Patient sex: M
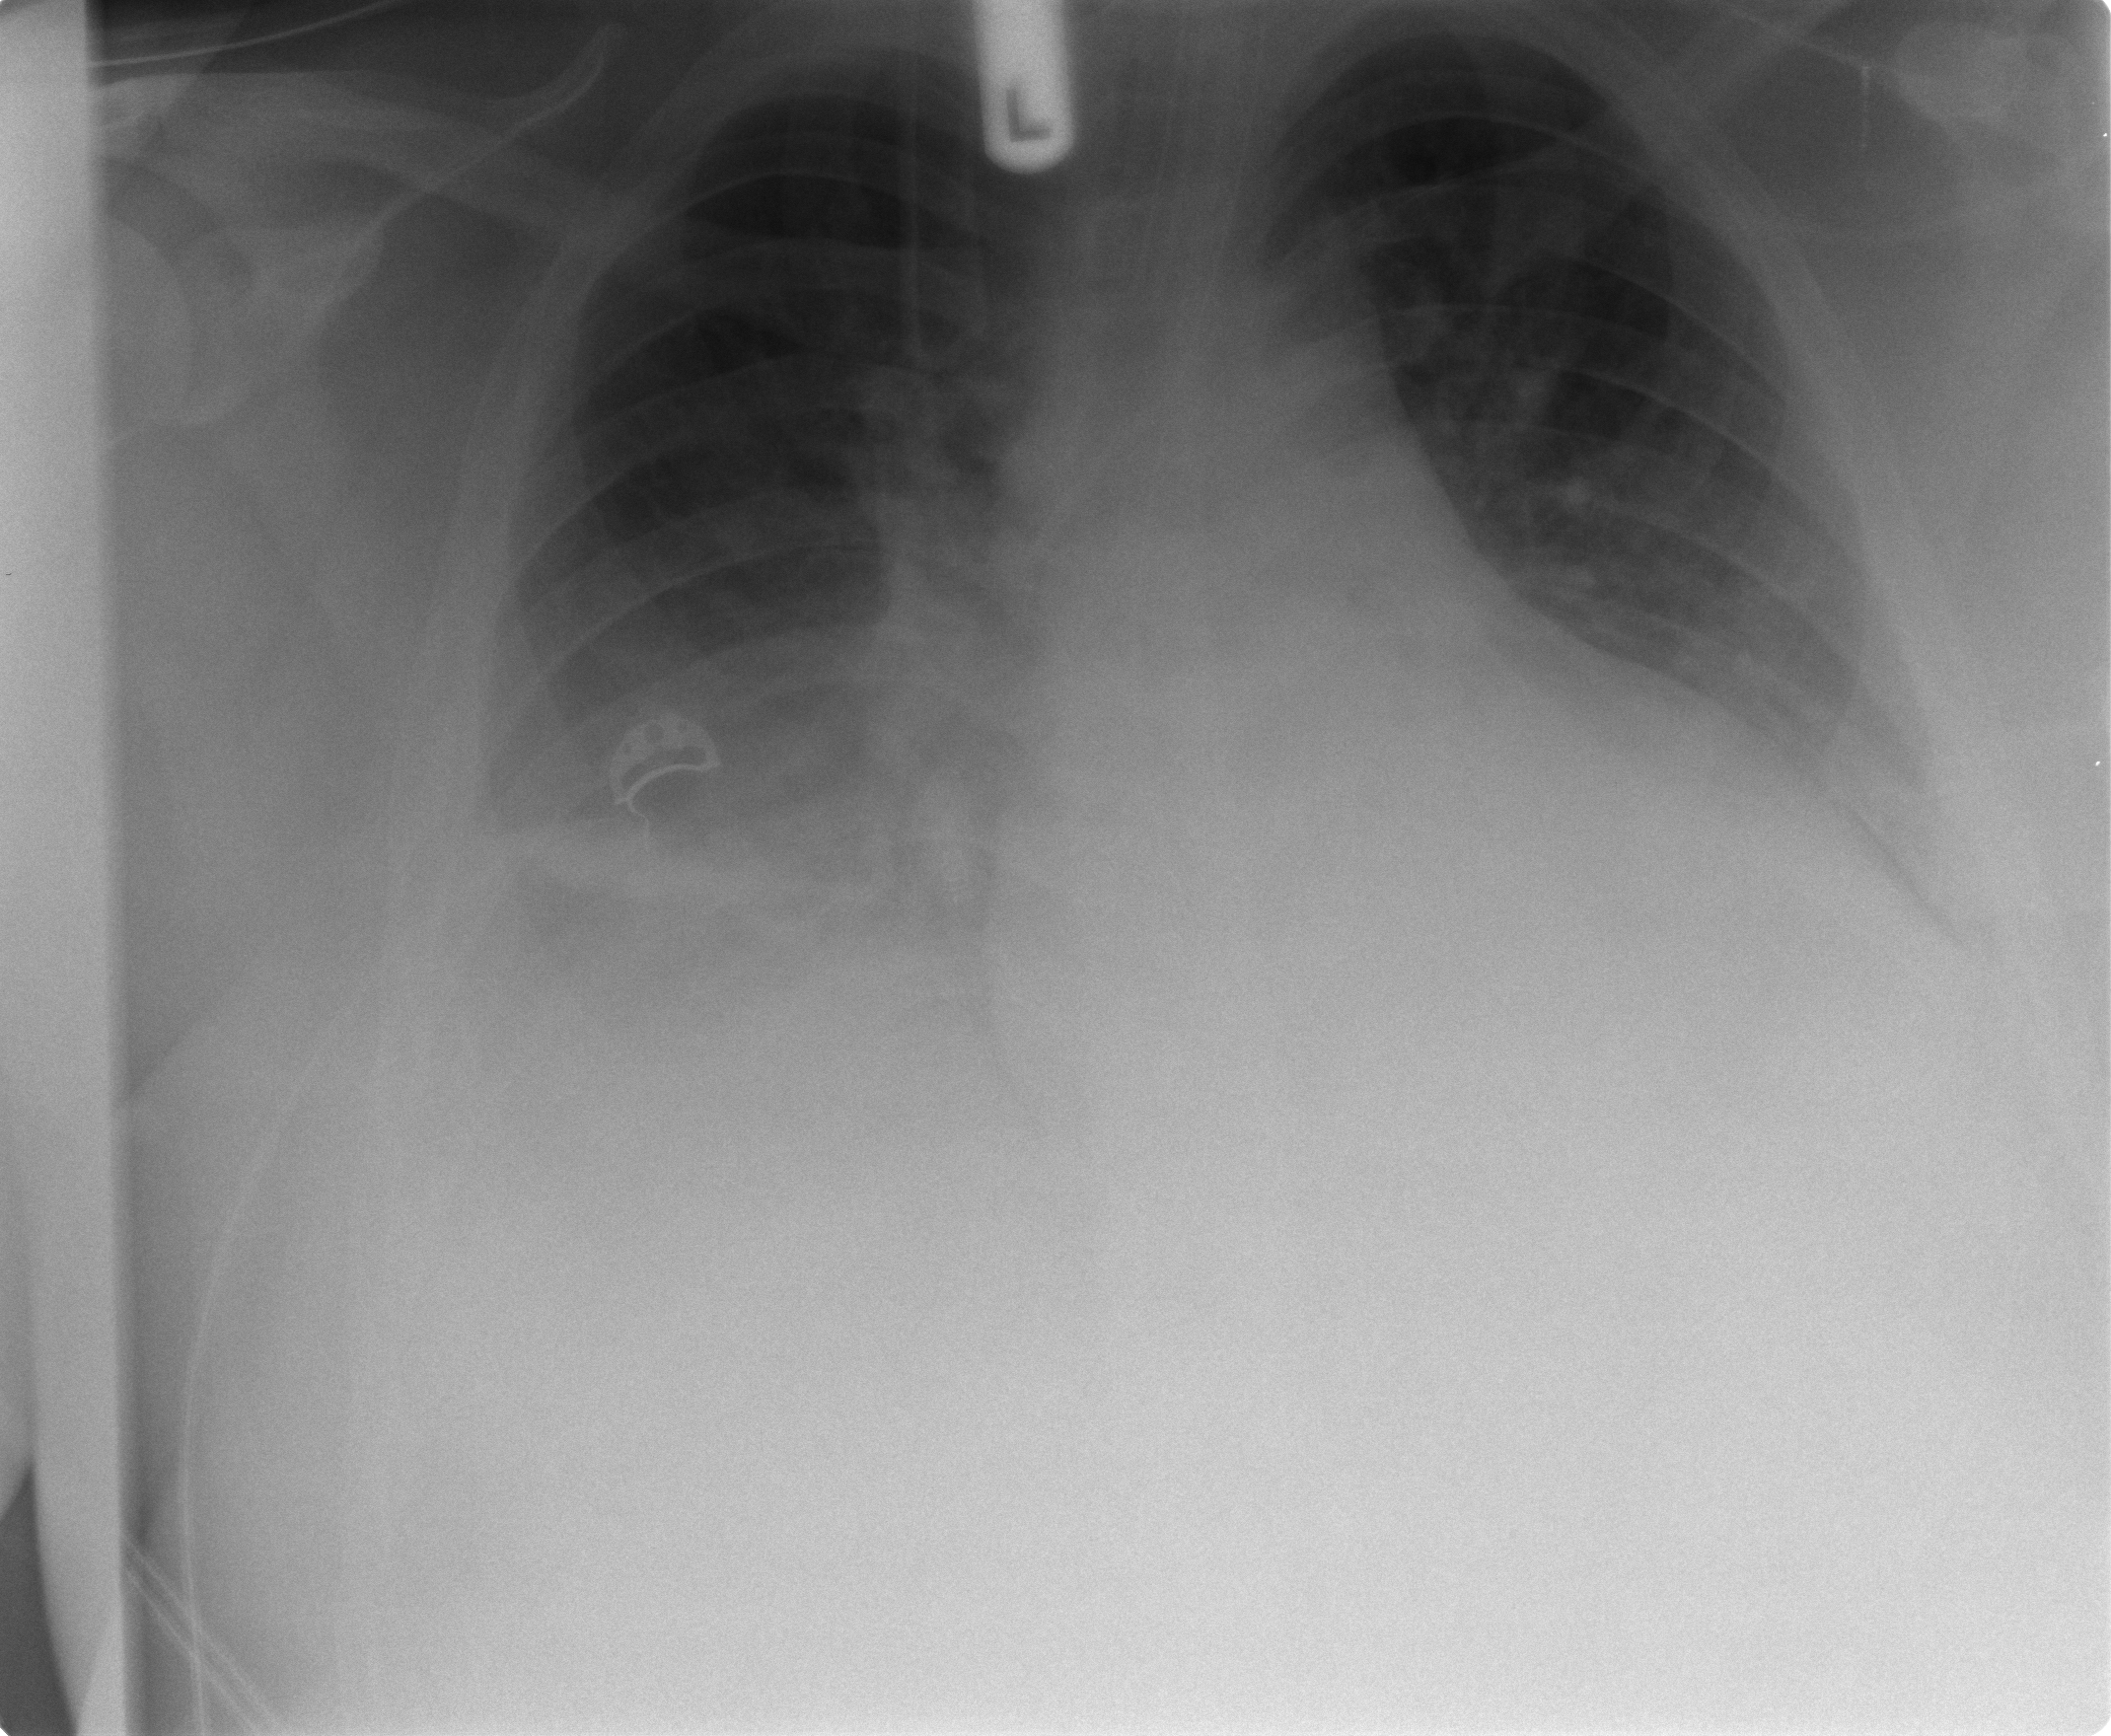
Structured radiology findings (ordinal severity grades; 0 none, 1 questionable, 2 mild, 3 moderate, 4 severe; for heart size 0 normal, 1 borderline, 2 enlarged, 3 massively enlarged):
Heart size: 1
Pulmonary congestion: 2
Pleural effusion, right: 3
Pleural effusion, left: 2
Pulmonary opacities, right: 1
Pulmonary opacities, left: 1
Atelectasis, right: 2
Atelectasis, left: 2